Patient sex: F
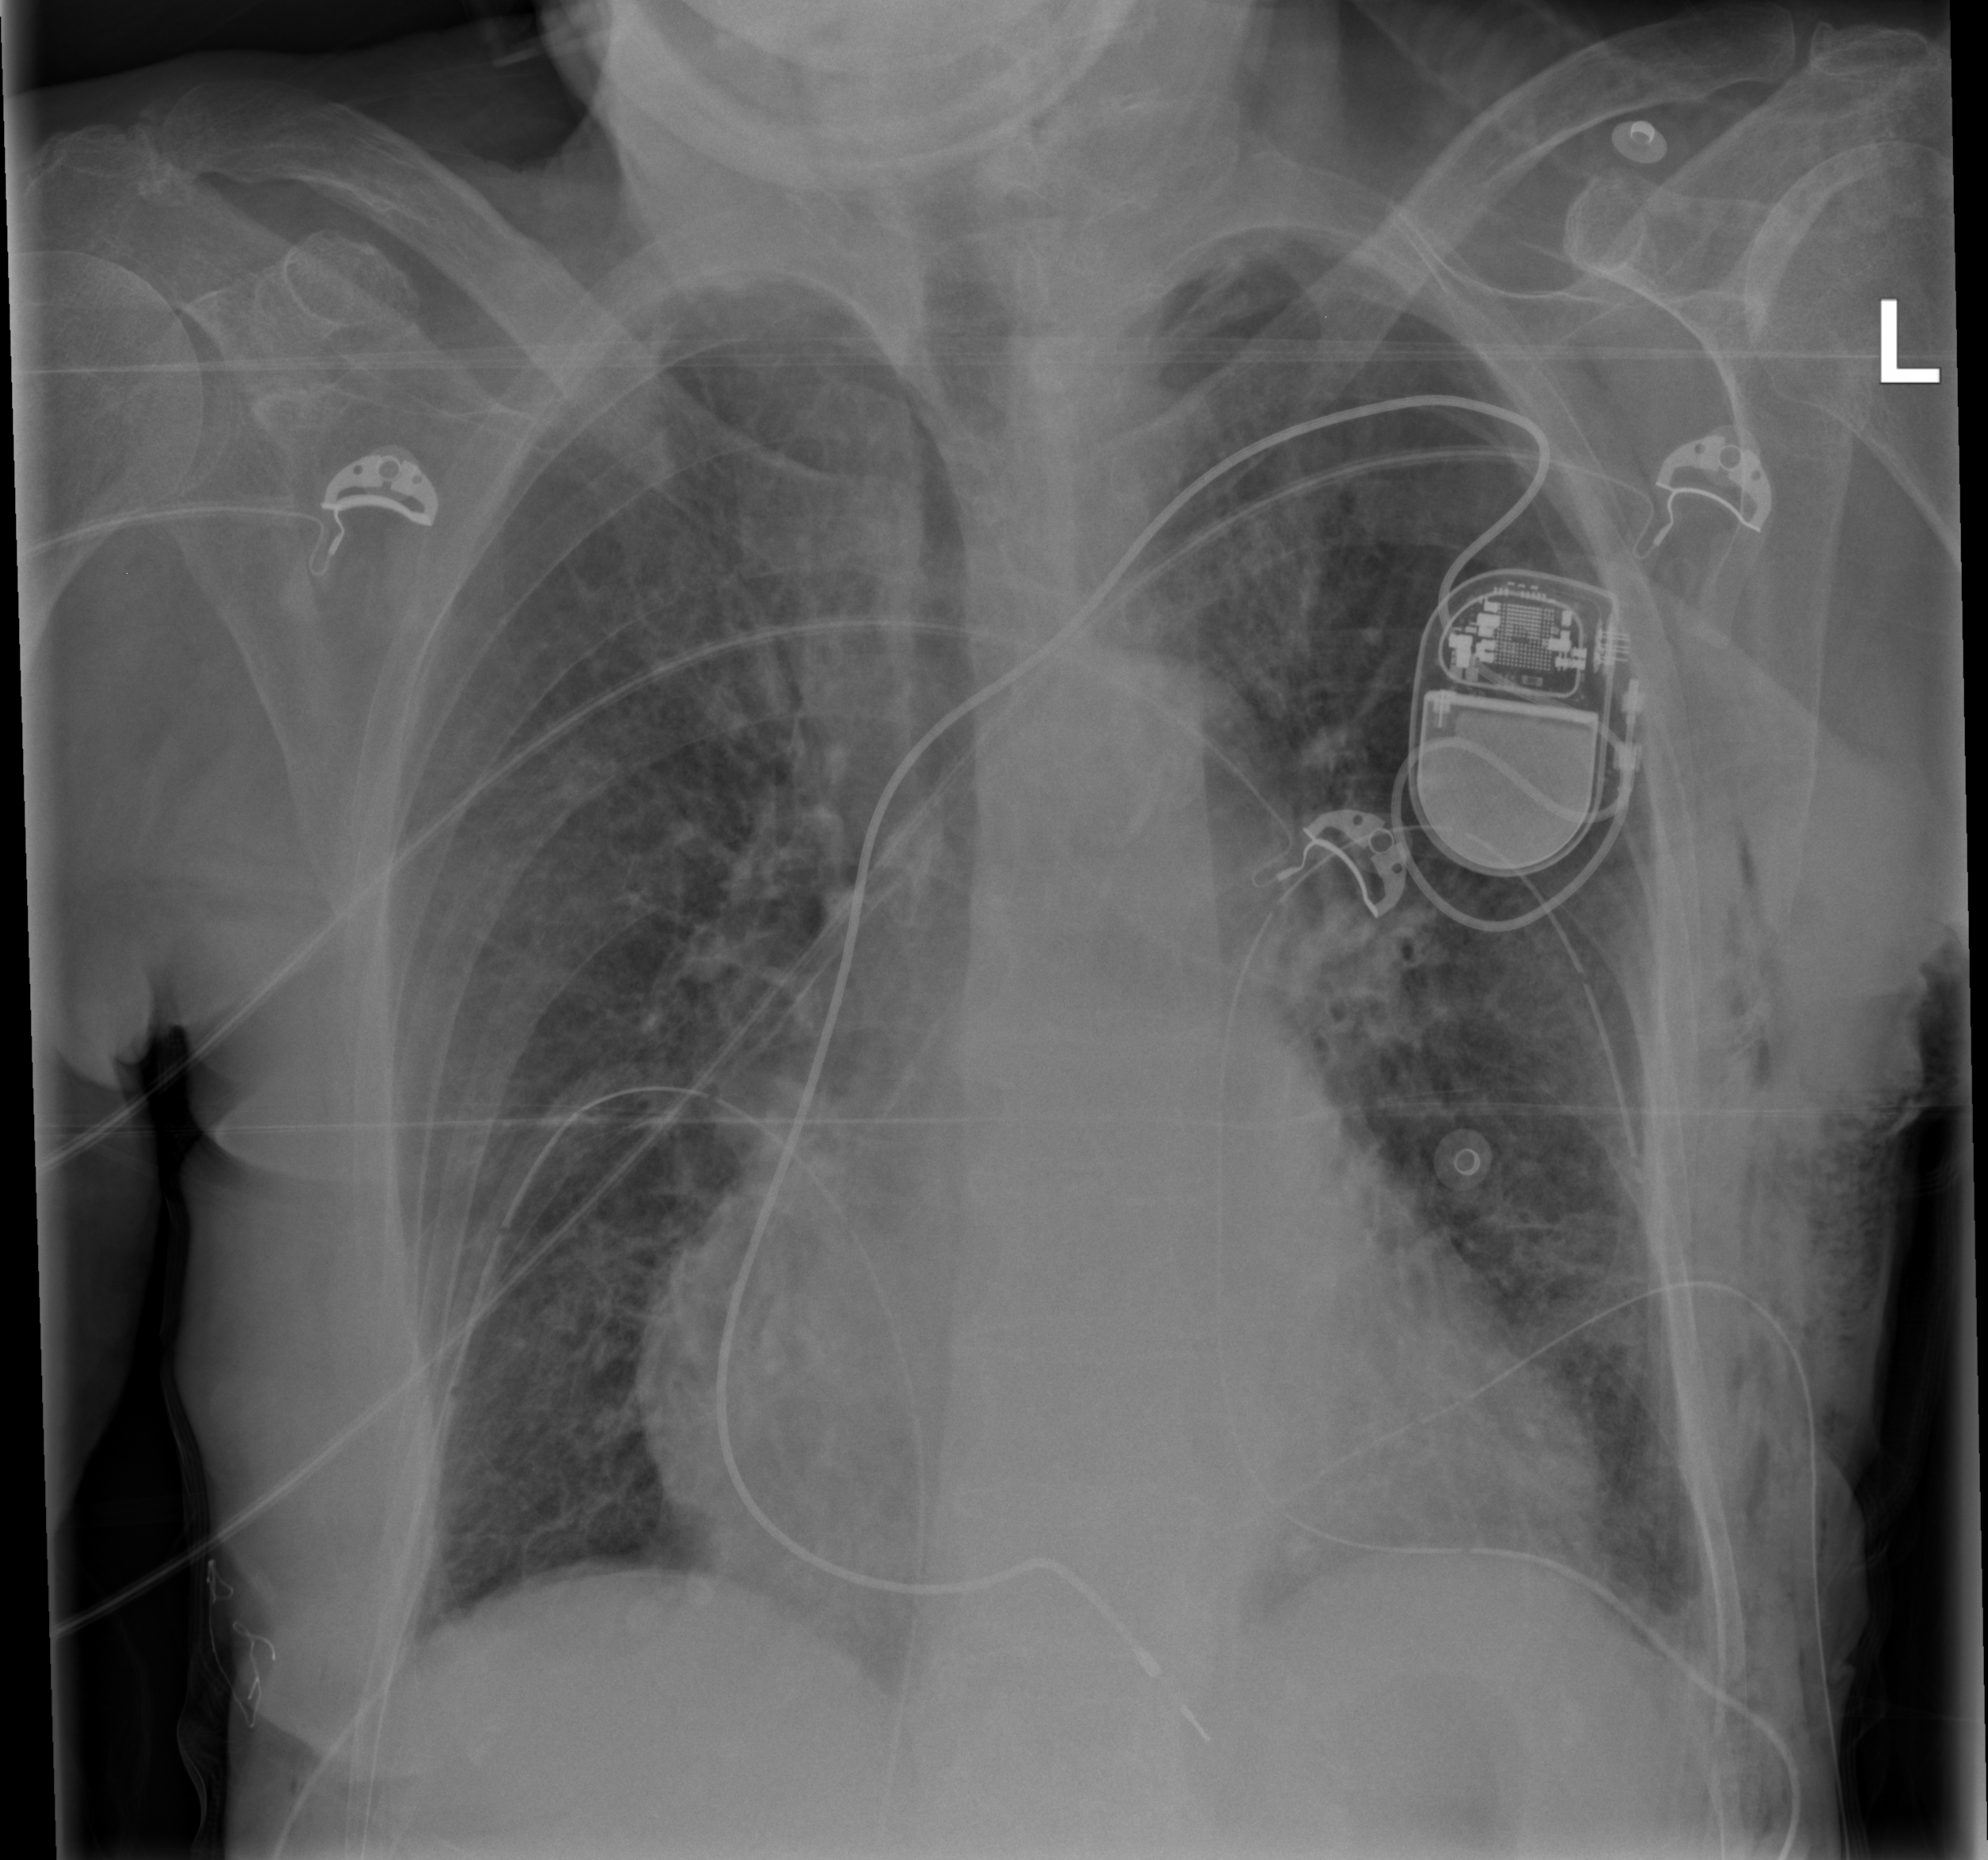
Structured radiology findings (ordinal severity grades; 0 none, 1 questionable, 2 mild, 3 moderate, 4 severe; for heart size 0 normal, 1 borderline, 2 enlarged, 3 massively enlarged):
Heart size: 2
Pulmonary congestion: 2
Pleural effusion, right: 0
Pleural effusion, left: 2
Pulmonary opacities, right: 1
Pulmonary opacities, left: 1
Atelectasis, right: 2
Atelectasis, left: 2